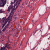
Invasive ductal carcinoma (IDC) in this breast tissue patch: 0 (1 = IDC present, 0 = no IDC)